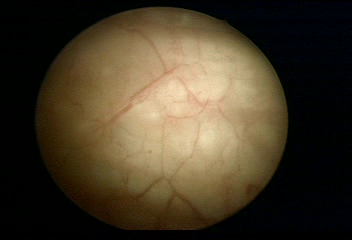
Modality: WLC
Class: Normal mucosa
Bladder cancer association: No